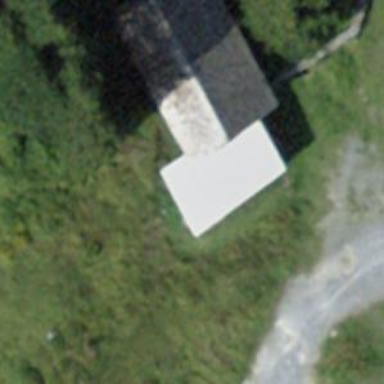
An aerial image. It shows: Service building.